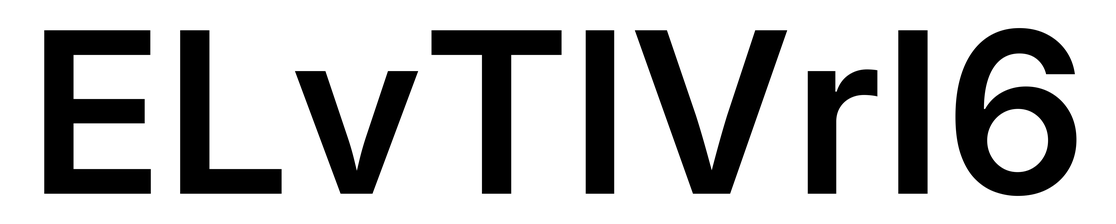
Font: Inter_SemiBold